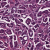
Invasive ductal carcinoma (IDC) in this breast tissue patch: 1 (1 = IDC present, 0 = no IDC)